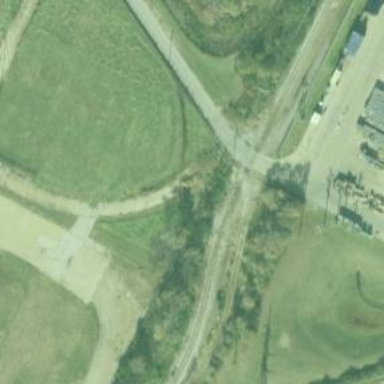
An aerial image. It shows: Level crossing along the railway.